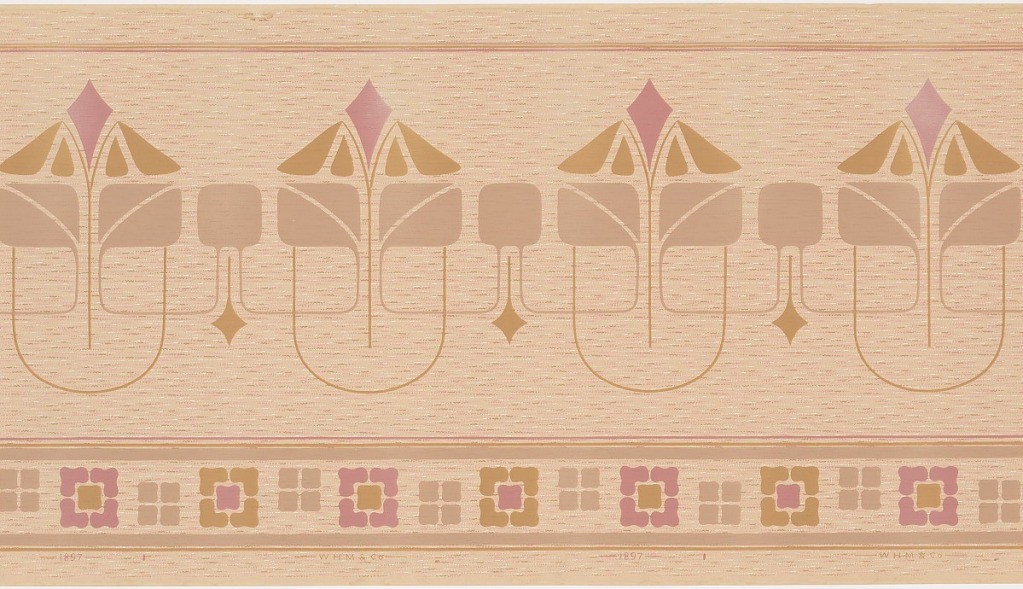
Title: Frieze
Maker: W.H. Mairs & Co., 1855
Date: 1905–1915
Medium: Machine-printed paper
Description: Large-scale upper band of stylized floral motifs. Larger, pointy motifs alternate with smaller square motifs. Band of square motifs along bottom edge. Printed in tan, pink and olive green on mottled tan background.